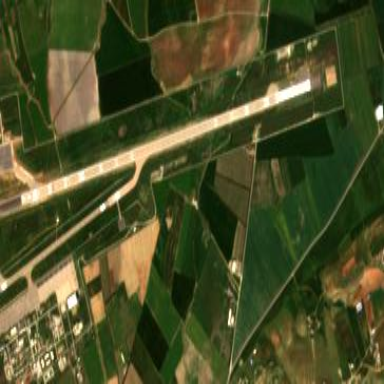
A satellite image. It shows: Military airfield within international aerodrome. Surrounding the area is wall.